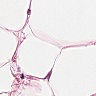
Metastatic tissue present: no